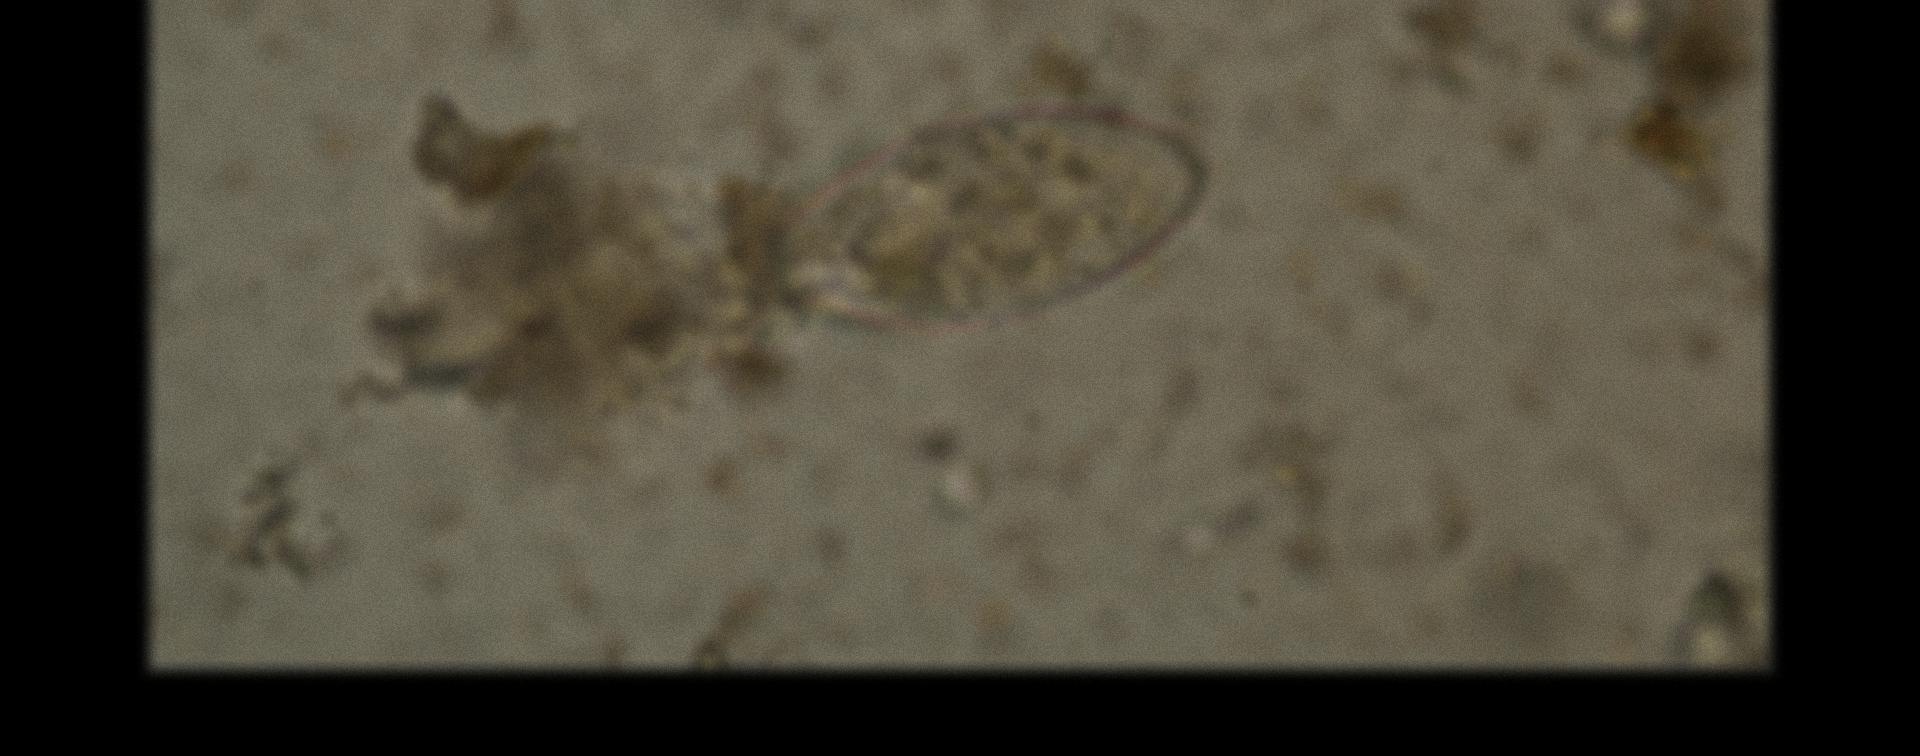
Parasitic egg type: Fasciolopsis buski